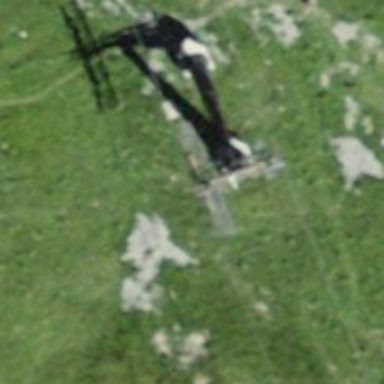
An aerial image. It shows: Pylon used for aerialway.